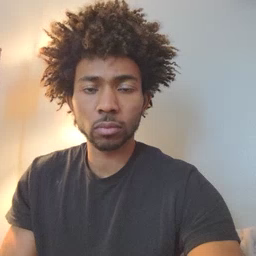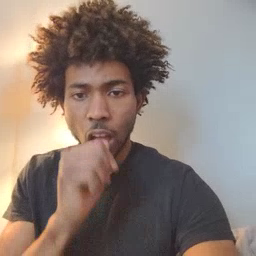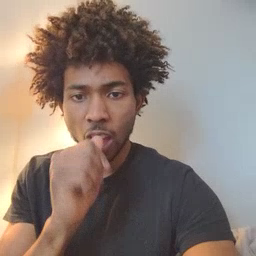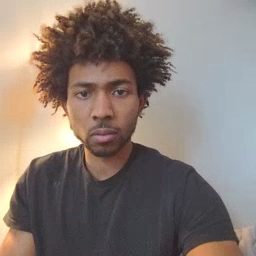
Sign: nuts